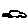
Label: car